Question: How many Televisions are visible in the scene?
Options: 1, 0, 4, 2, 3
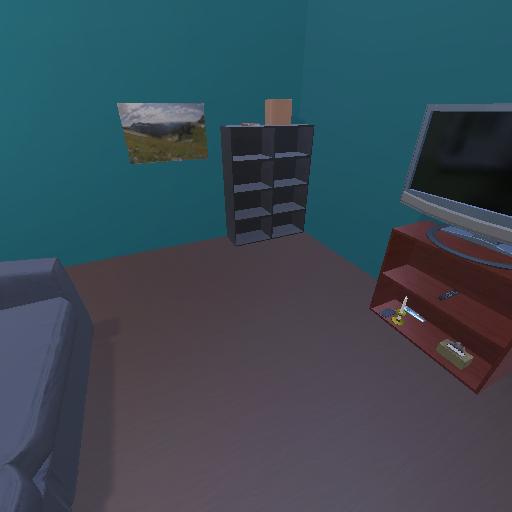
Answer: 1